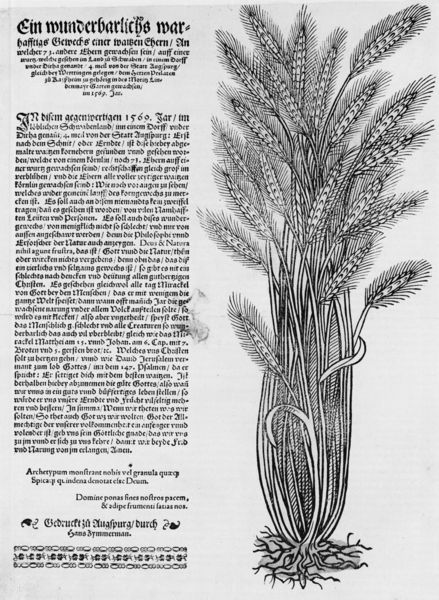
Titel: Ein wunderbarlichs warhafftigs Gewechs einer waitzen Ehern
Künstler: Hans Zimmermann
Standort: Zürich.
Institution: Wickiana
Schlagwörter: blätter, weiß, grau, schwarz, skizze, ornament, alt, bibel, feld, gräser, halme, pflanze, frucht, schrift, papier, ernte, getreide, hafer, korn, weizen, ähre, grafik, graphik, deutsch, stiele, buch, wurzel, druck, stich, titel, illustration, schwarzweiß, text, zeitung, überschrift, buchdruck, wurzeln, gerste, zeilen, ähren, kupferstich, altdeutsch, beschreibung, erklärung, wörter, spalte, majuskel, evangeliar, herbarium, anonym, garbe, srich, textkörper, stundenbuch, grannen, sachbuch, flanze, 16. jahrhundert, altes buch, bieber, biblie